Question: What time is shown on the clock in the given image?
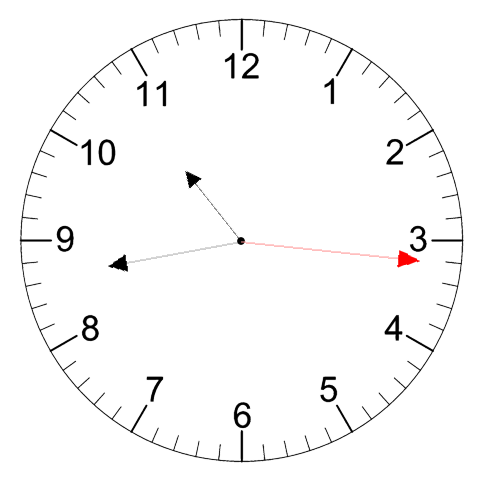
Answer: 10:43:16